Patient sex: M
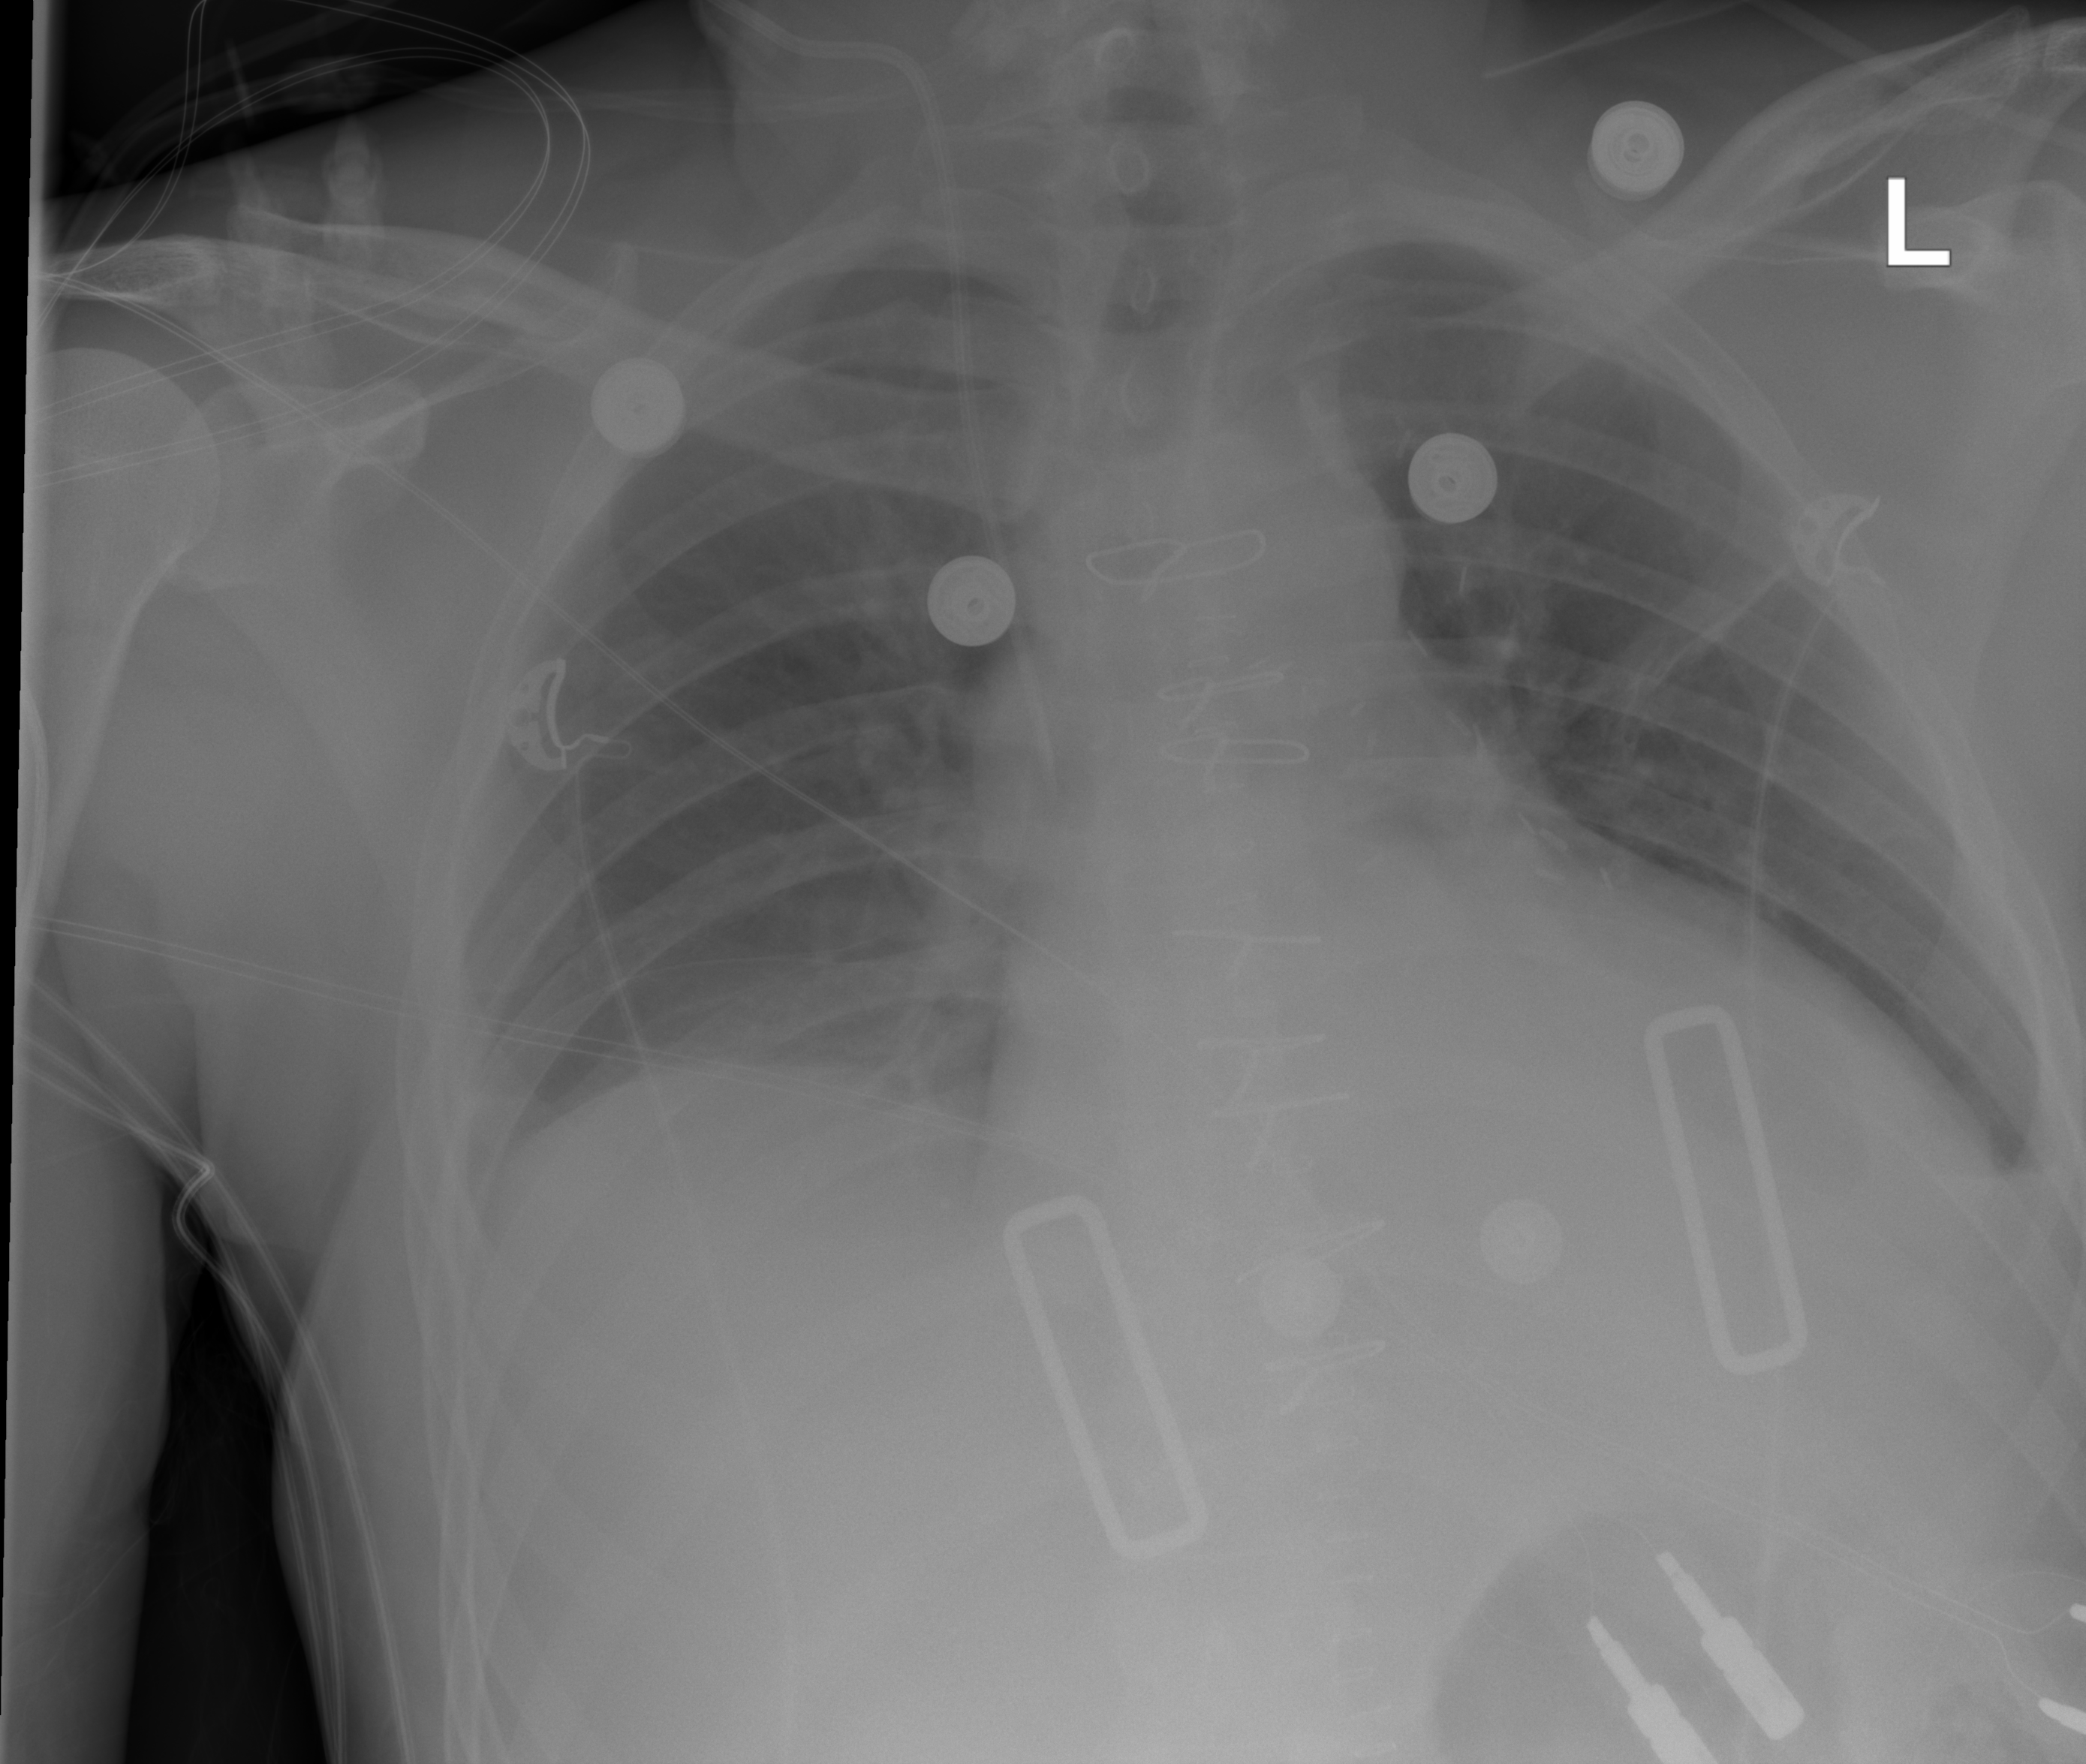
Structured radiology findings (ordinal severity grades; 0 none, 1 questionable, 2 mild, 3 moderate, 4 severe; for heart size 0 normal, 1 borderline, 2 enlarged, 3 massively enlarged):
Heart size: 1
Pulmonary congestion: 0
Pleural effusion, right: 0
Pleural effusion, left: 2
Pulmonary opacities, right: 0
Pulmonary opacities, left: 0
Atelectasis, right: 2
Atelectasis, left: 2